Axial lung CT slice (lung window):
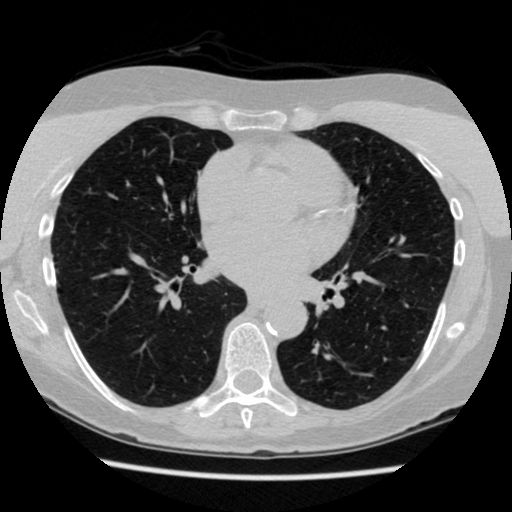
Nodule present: no